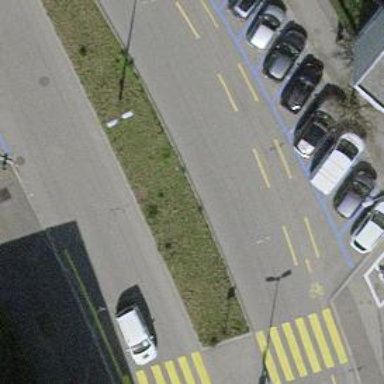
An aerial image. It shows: Tertiary road with asphalt surface. There is cycle lane along the road with trolley wires overhead.